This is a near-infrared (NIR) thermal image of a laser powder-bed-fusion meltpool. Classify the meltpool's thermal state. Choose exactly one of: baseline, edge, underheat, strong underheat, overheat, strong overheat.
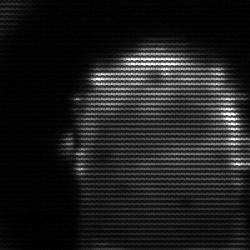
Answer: baseline